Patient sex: M
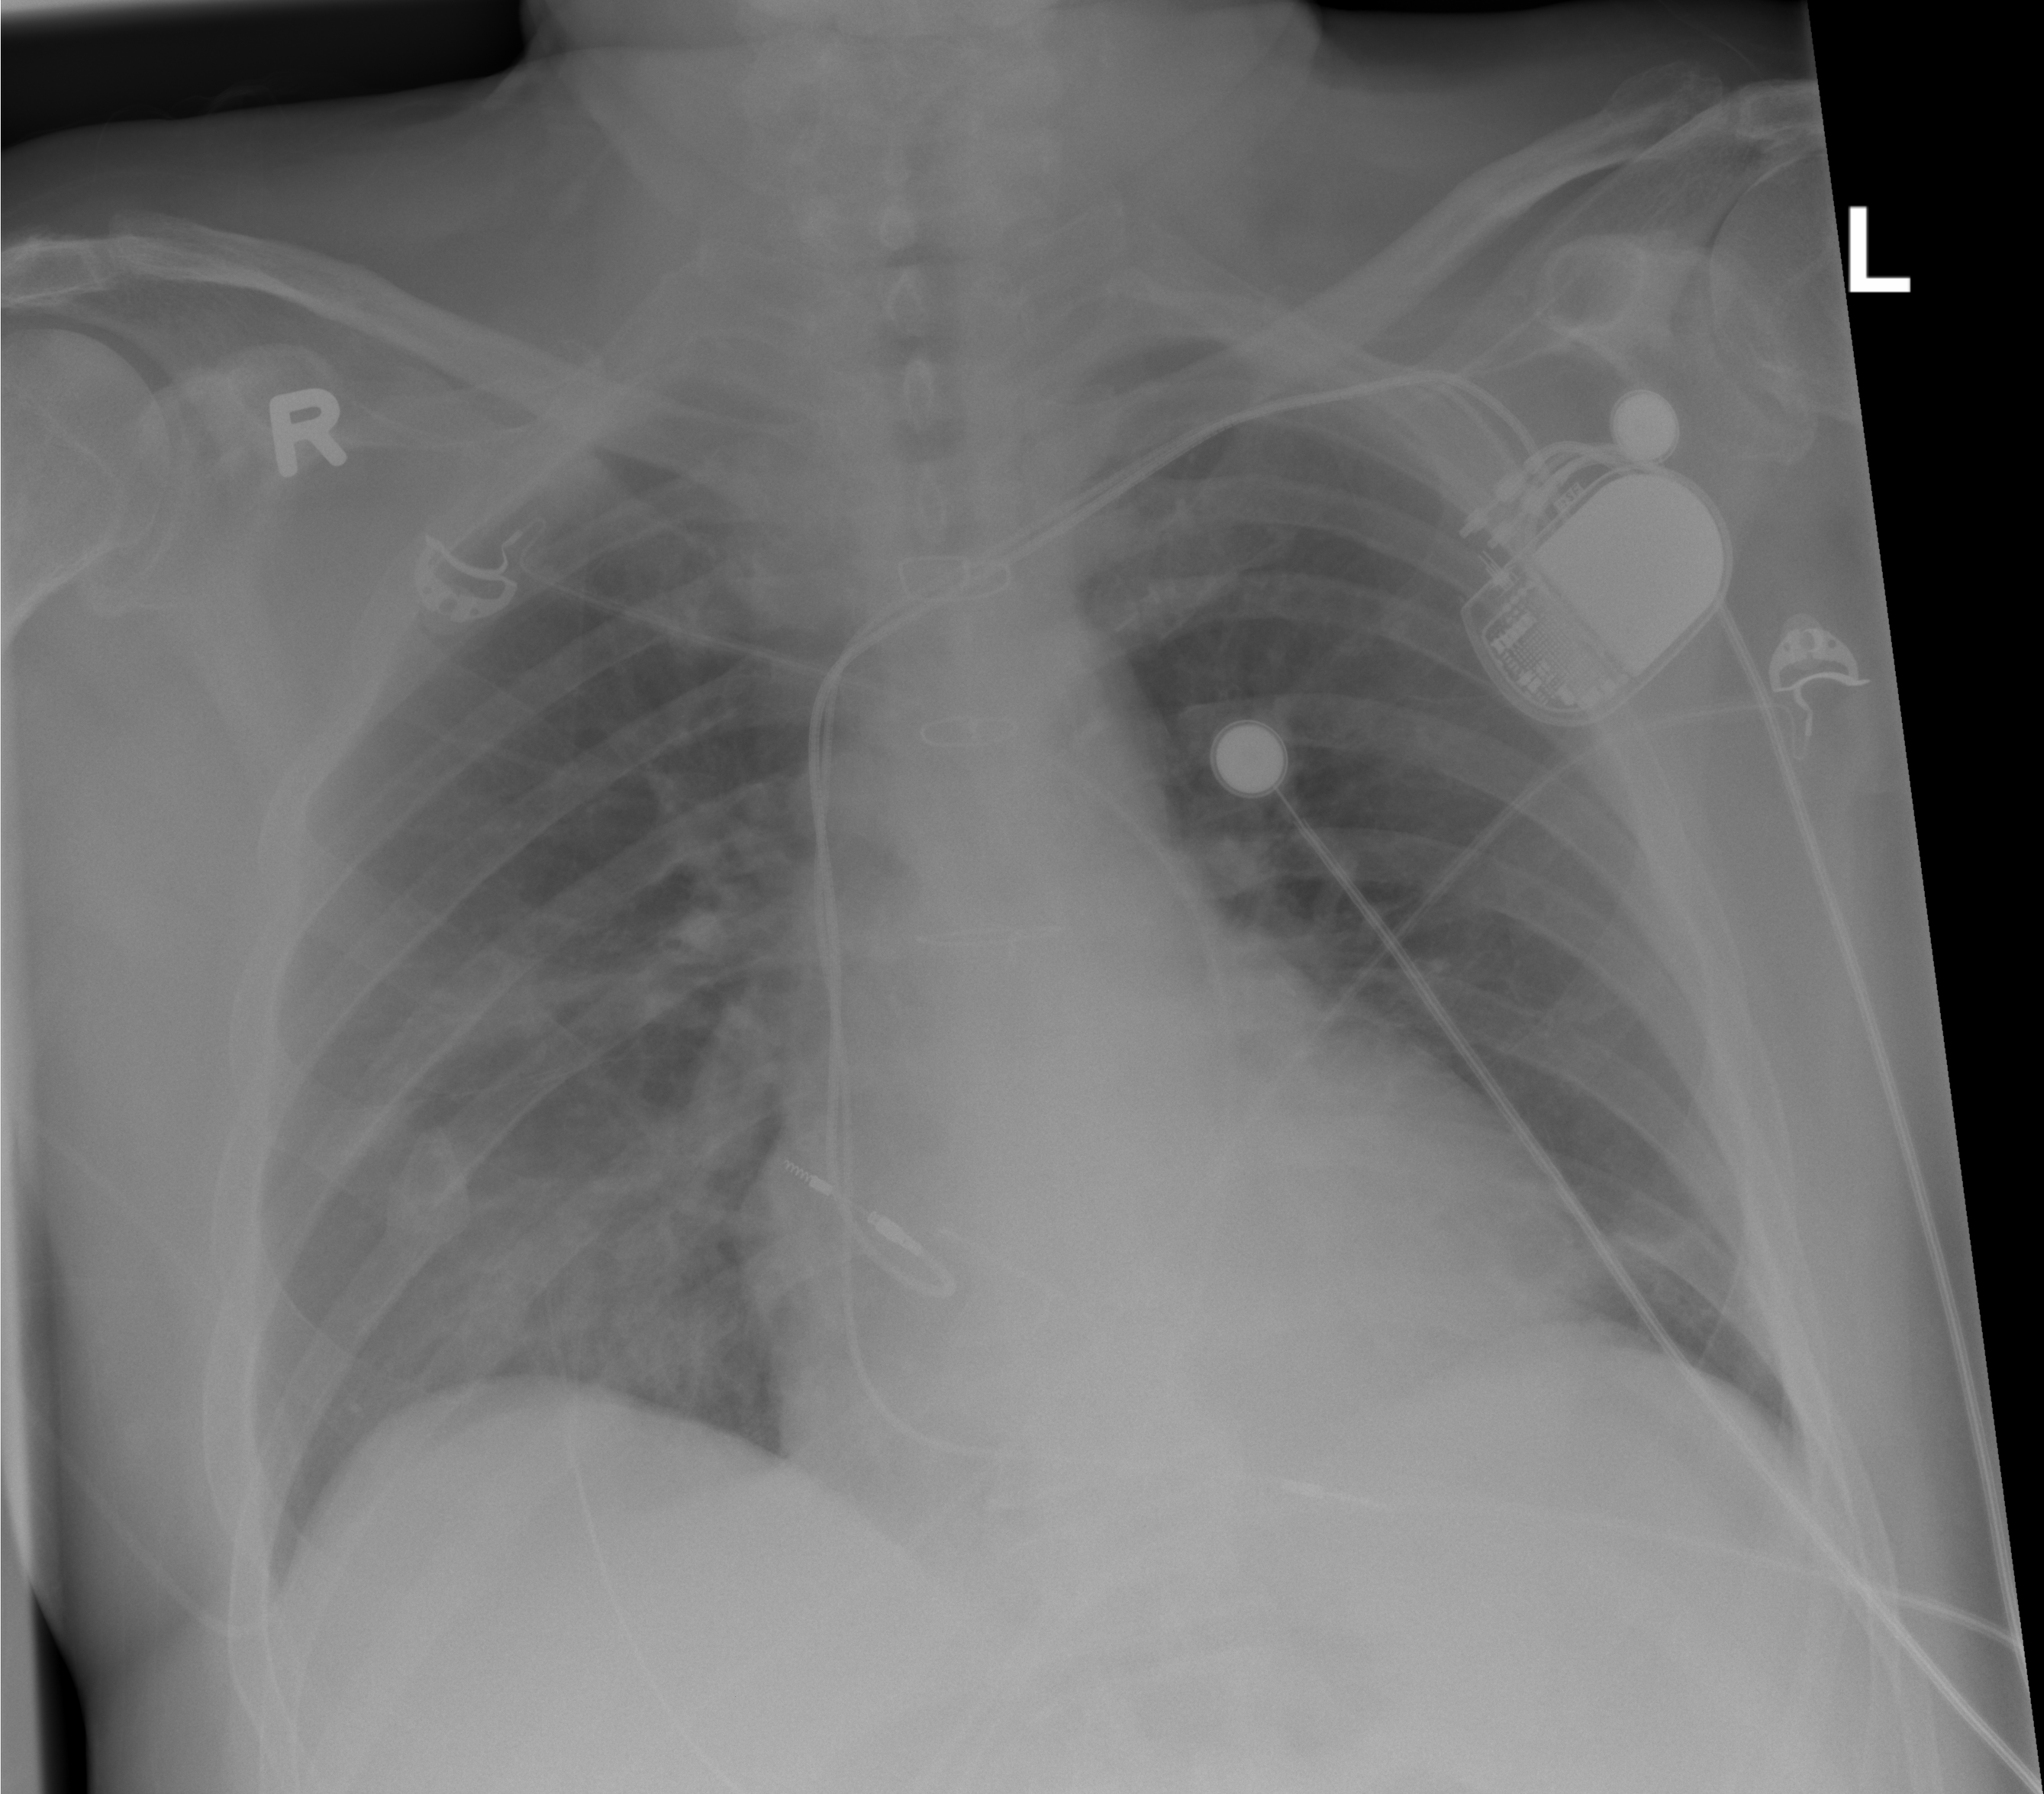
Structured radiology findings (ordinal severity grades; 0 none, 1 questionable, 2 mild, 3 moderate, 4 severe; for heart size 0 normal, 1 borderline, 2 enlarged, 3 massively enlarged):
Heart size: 0
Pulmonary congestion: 0
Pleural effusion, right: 0
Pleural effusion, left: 0
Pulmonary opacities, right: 2
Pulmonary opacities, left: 0
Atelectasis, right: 2
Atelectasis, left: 0